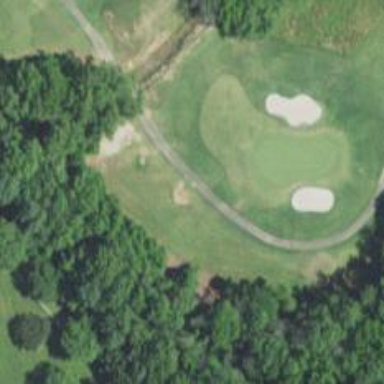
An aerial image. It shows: Service road used as golf cart path.